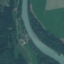
Land use / land cover class: River